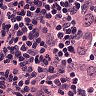
Metastatic tissue present: no